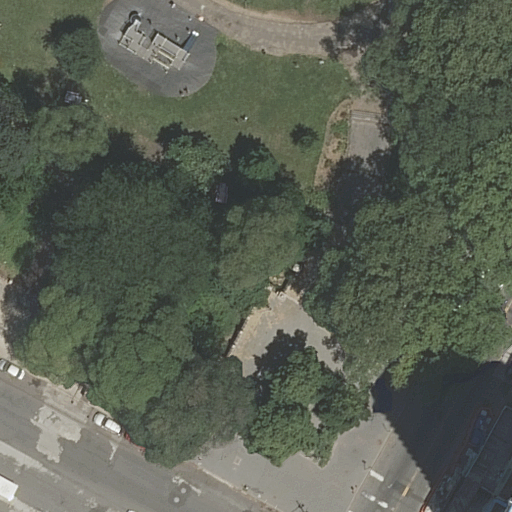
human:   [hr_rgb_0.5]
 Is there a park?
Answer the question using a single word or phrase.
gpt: yes

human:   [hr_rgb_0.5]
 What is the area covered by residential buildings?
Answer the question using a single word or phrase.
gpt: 310m2

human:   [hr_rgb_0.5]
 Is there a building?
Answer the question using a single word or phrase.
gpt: yes

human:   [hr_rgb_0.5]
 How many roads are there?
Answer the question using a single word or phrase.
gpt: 7

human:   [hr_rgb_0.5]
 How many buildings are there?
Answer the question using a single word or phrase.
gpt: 1

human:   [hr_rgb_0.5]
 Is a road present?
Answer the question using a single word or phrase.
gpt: yes

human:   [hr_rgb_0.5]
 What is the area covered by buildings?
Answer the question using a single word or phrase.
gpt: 310m2

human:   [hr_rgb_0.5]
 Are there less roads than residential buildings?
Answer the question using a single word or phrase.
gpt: no

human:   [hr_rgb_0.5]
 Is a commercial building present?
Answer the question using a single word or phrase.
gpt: no

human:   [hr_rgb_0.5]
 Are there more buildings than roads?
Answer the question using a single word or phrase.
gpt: no

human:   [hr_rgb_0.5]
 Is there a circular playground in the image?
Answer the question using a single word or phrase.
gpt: no

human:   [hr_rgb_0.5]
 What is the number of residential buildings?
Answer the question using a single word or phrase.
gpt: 1

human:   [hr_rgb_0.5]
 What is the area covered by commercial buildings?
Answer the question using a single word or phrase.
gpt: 0m2

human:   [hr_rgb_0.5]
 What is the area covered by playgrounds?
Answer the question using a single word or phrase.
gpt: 403m2

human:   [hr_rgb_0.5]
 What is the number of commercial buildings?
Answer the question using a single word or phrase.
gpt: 0

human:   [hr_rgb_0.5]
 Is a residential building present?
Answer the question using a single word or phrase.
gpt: yes

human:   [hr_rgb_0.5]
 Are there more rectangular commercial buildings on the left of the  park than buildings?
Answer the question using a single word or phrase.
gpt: no

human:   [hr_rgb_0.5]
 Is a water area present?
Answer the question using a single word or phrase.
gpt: no

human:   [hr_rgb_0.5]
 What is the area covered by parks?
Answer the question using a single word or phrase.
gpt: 10636m2

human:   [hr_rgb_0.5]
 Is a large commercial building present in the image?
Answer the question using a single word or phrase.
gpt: no

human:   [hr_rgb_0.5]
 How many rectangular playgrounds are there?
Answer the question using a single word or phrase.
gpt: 0

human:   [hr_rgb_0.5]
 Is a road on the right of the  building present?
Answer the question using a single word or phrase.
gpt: no

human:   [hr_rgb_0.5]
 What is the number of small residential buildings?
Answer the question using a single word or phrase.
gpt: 0

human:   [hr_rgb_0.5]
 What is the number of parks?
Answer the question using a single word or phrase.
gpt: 1

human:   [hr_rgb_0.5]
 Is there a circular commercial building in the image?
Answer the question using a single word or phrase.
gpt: no

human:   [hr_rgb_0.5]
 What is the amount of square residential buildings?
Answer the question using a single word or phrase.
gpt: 0

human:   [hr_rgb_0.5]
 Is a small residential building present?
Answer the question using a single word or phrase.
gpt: no

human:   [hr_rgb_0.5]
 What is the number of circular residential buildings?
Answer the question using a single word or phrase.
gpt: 0

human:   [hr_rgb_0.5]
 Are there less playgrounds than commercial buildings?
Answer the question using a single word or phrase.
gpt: no

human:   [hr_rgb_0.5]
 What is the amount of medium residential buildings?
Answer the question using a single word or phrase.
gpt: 1

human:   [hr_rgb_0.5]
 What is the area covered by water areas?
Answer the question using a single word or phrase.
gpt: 0m2

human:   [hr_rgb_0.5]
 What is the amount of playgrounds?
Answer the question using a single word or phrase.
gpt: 1

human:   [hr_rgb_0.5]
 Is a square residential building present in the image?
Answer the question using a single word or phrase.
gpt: no

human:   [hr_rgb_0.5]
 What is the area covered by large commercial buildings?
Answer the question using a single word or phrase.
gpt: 0m2

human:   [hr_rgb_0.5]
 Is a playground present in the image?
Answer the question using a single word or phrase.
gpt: yes

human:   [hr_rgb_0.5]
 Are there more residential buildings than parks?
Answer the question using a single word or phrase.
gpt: no

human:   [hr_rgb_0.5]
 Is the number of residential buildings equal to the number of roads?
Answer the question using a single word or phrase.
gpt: no

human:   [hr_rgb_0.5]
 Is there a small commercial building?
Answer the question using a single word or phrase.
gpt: no

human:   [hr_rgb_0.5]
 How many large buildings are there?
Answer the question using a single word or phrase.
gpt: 0

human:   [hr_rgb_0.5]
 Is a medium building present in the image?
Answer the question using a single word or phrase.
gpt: yes

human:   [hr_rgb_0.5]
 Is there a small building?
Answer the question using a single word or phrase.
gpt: no

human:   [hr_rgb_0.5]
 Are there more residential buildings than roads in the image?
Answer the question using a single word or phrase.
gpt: no

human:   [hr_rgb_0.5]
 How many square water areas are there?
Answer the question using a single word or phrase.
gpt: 0

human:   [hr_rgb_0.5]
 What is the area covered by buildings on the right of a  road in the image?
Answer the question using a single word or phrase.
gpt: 310m2

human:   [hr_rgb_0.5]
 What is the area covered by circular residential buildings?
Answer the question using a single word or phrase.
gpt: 0m2

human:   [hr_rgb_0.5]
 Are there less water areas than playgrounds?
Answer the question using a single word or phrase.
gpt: yes

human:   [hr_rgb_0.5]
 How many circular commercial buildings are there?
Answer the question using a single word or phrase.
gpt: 0

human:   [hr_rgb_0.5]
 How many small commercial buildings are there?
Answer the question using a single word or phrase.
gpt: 0

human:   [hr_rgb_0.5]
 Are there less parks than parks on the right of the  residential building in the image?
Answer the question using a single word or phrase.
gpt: no

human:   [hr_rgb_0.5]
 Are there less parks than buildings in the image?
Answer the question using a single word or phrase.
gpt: no

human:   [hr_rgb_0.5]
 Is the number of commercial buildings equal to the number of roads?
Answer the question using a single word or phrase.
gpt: no

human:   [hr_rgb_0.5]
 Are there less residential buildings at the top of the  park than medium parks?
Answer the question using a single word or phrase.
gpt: no

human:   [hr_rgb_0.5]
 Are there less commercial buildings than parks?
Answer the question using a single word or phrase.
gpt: yes

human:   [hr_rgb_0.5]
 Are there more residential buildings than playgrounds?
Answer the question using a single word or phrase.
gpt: no

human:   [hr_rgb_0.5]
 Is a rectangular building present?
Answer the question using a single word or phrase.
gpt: yes

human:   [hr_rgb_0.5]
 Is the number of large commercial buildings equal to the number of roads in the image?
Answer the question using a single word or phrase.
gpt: no

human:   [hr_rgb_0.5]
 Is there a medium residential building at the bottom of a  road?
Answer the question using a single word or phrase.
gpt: yes

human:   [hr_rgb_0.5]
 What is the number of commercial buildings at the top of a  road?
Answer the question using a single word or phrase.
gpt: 0

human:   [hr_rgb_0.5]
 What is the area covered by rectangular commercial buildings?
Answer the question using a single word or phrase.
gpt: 0m2

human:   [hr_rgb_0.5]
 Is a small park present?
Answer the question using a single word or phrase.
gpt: no

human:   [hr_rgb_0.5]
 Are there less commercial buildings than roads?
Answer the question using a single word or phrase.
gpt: yes

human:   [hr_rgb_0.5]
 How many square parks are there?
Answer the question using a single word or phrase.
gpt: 0

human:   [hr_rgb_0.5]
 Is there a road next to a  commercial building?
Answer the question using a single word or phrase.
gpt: no

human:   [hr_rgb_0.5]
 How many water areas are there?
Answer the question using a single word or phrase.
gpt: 0